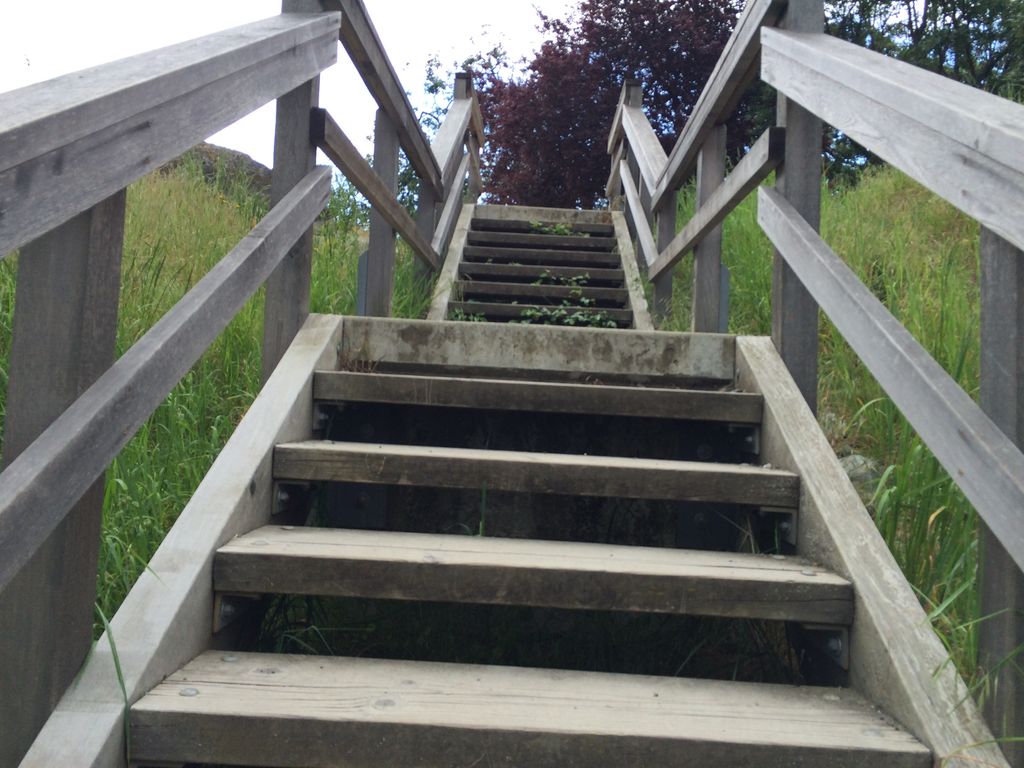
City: victoria